Field crop: tomato
Growth stage: 1
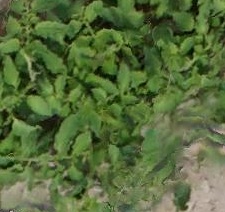
Species: tomato